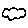
Label: cloud